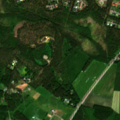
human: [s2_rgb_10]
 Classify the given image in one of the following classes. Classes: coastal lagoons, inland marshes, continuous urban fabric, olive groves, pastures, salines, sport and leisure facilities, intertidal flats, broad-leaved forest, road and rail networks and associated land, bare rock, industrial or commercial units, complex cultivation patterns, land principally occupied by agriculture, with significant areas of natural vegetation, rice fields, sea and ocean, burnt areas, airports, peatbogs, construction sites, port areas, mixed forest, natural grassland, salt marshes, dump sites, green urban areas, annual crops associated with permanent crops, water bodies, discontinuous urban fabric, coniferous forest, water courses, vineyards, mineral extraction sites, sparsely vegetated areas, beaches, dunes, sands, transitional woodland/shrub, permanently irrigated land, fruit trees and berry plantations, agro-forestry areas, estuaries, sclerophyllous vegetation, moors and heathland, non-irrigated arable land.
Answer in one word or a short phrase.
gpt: discontinuous urban fabric, non-irrigated arable land, coniferous forest, mixed forest